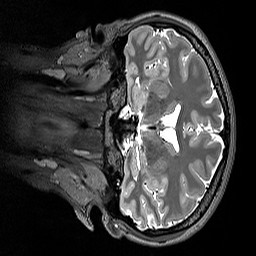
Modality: T2w
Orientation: coronal
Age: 26
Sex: female
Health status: healthy
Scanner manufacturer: siemens
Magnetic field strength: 3 T
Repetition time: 3.2 s
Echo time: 0.412 s